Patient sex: M
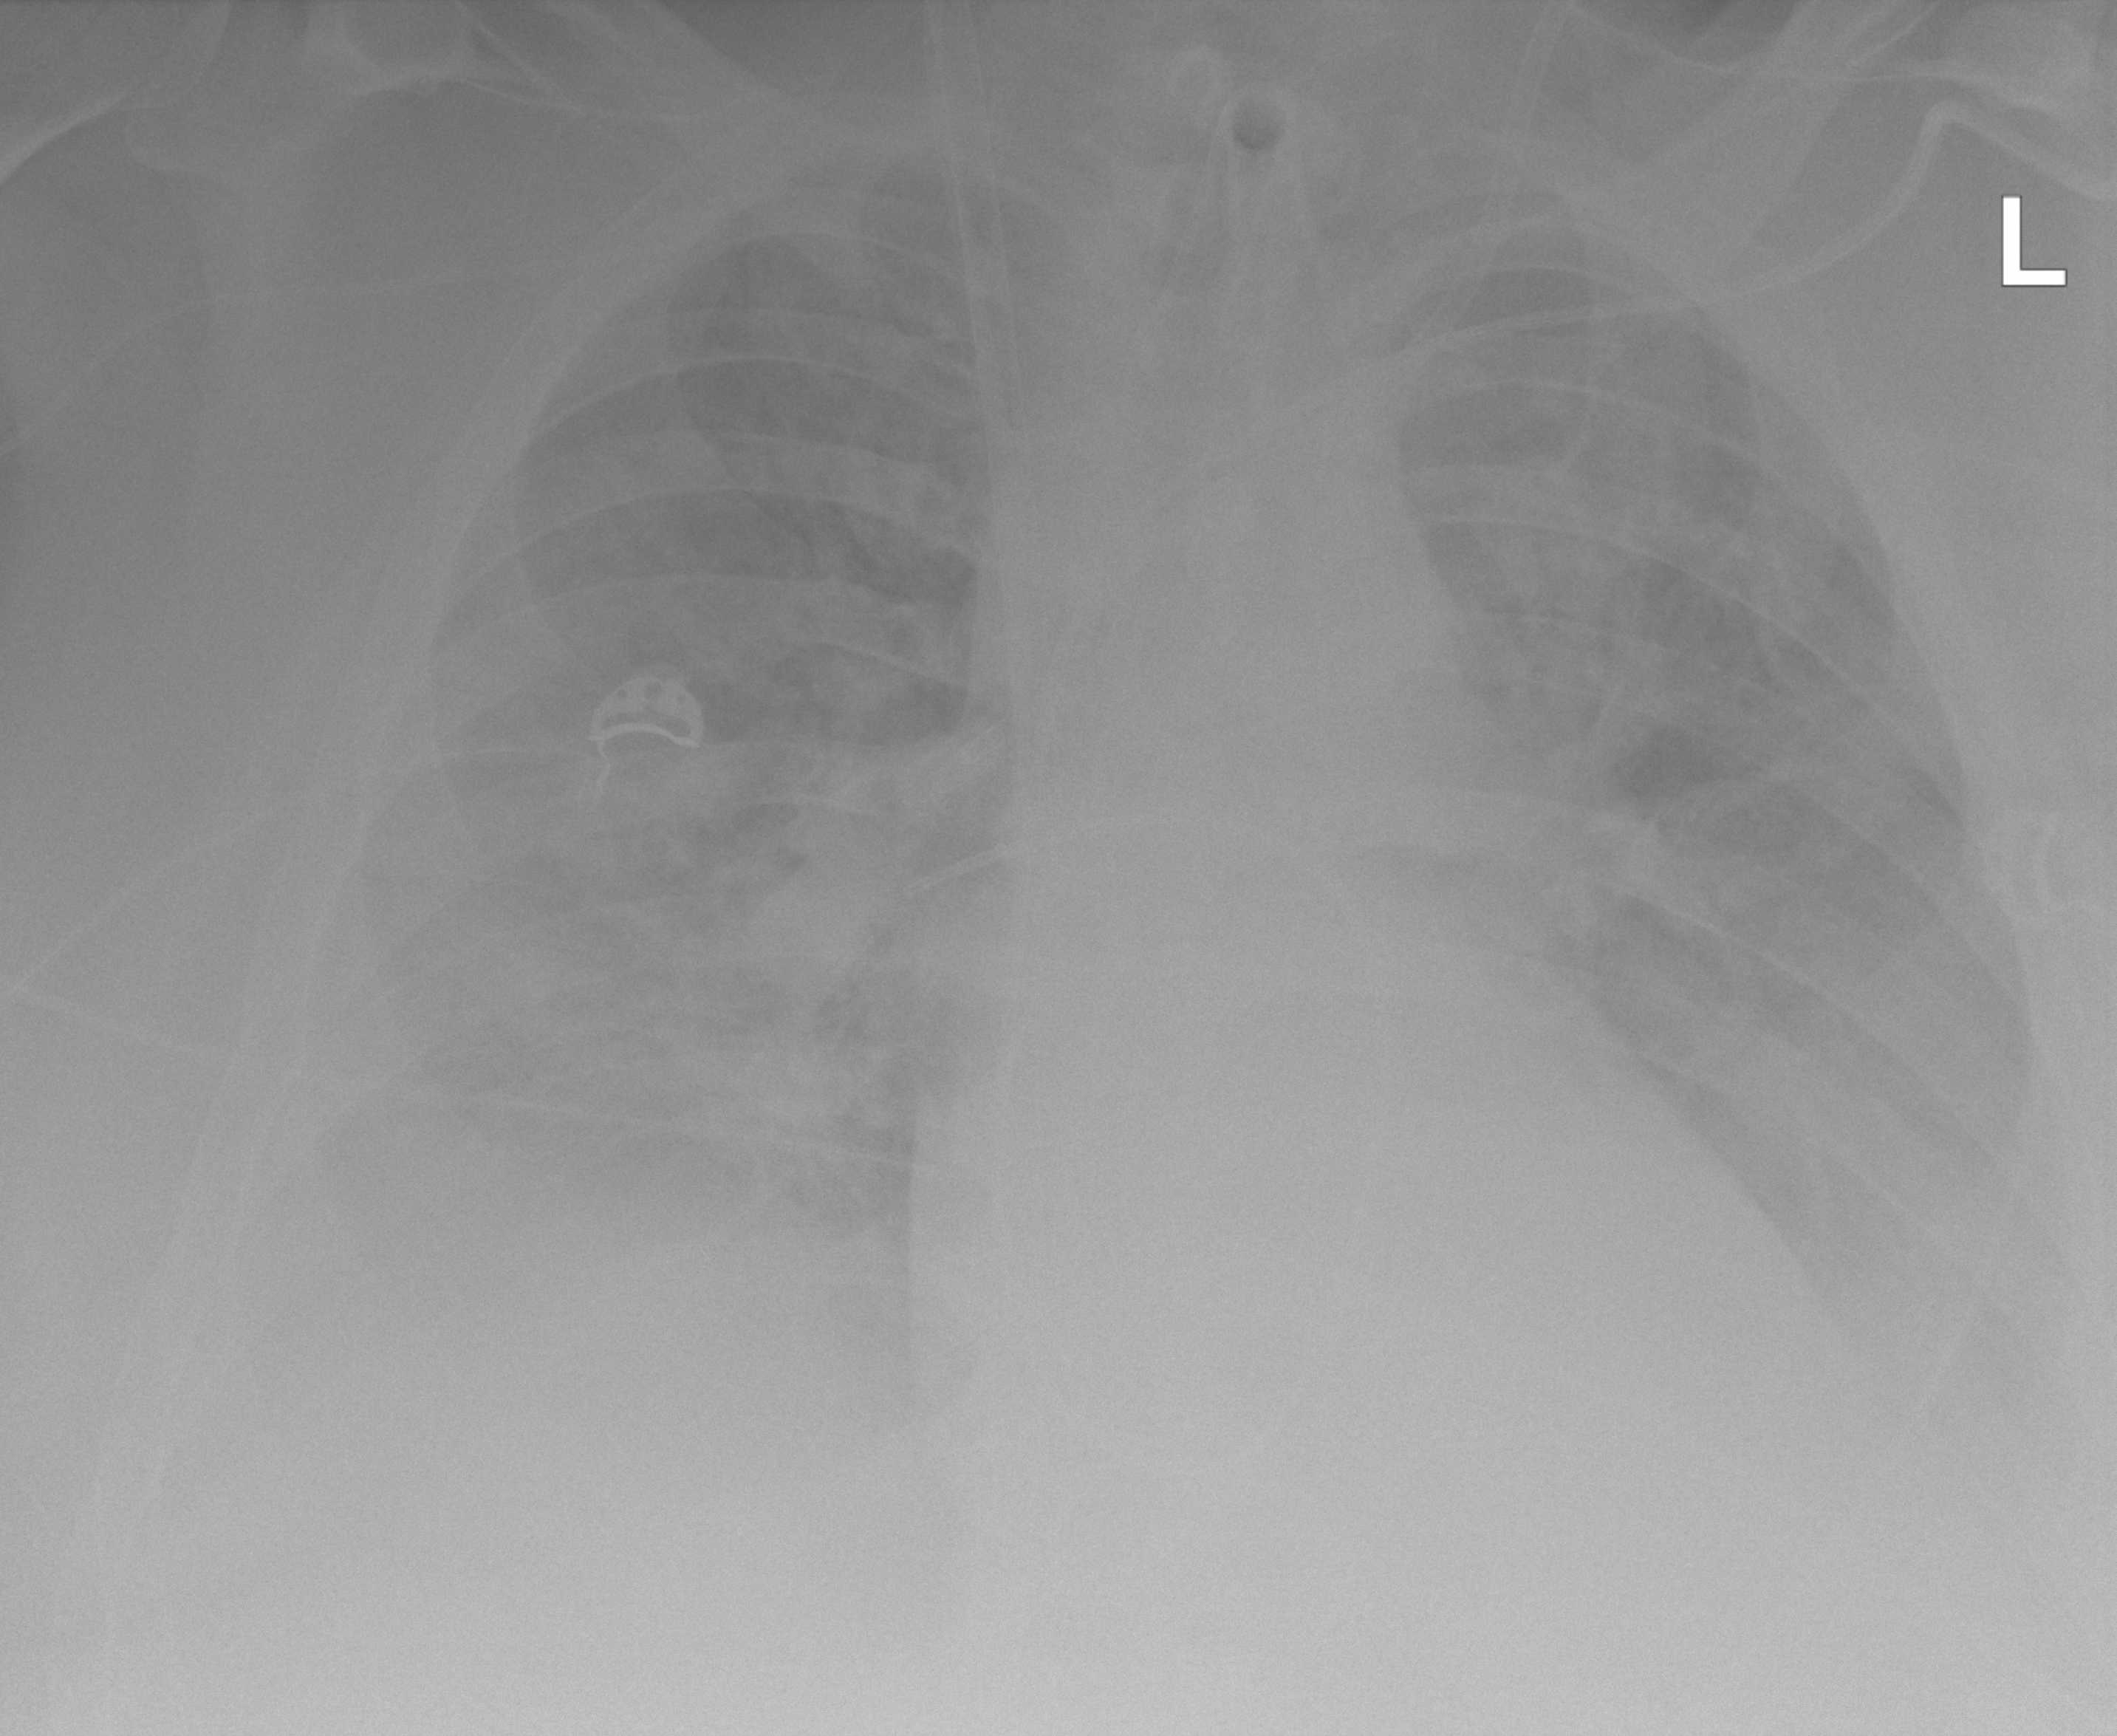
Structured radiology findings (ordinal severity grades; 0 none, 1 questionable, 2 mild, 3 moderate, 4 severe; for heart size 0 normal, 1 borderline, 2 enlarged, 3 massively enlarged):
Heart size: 0
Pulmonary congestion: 2
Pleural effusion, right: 3
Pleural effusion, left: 3
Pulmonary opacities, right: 3
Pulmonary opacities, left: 2
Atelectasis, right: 2
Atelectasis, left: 2